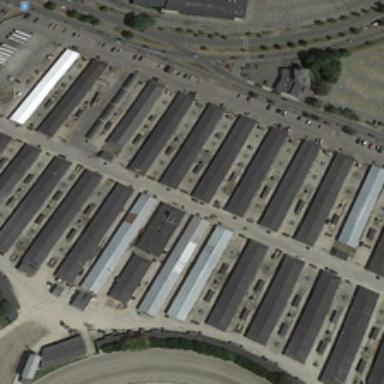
Many orderly rectangle gray black buildings are near a road in an industrial area .